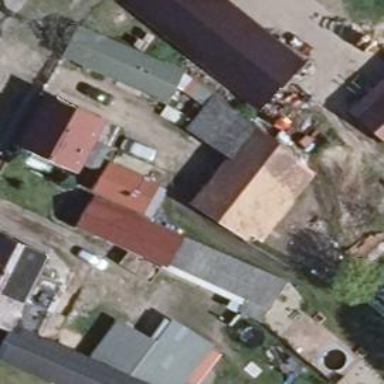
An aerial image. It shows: Farm auxiliary building with flat grey roof.